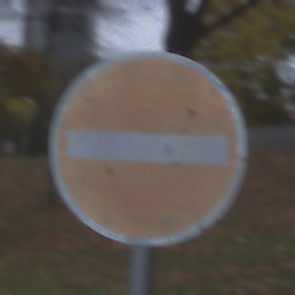
Verkehrszeichen: VerbotDerEinfahrt
Umgebung: Outdoor, Urban
Tageszeit: MorningAfternoon
Wetter: Overcast
Licht: Natural
Jahreszeit: NotSpecified
Kontrast: LowContrast